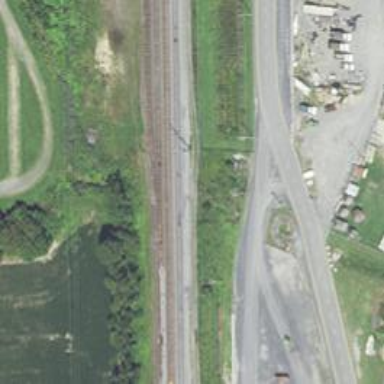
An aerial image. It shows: Disused railway.